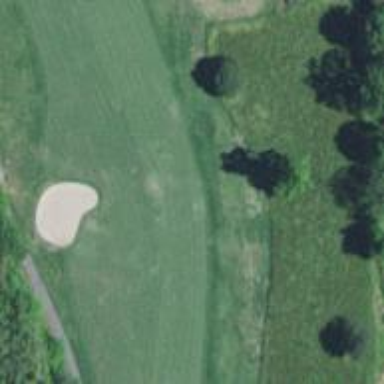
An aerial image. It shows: View of golf hole.